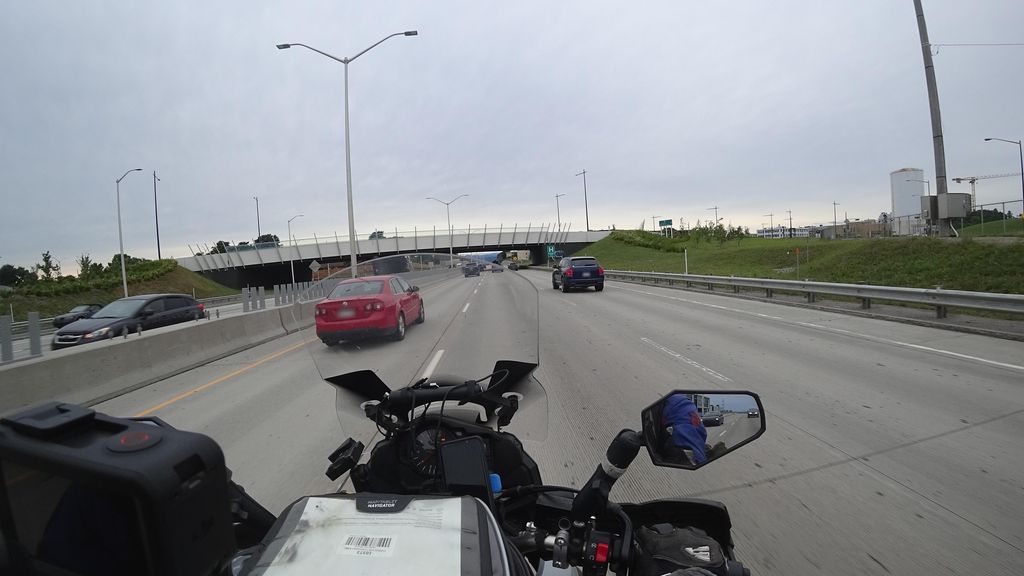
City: quebec_city